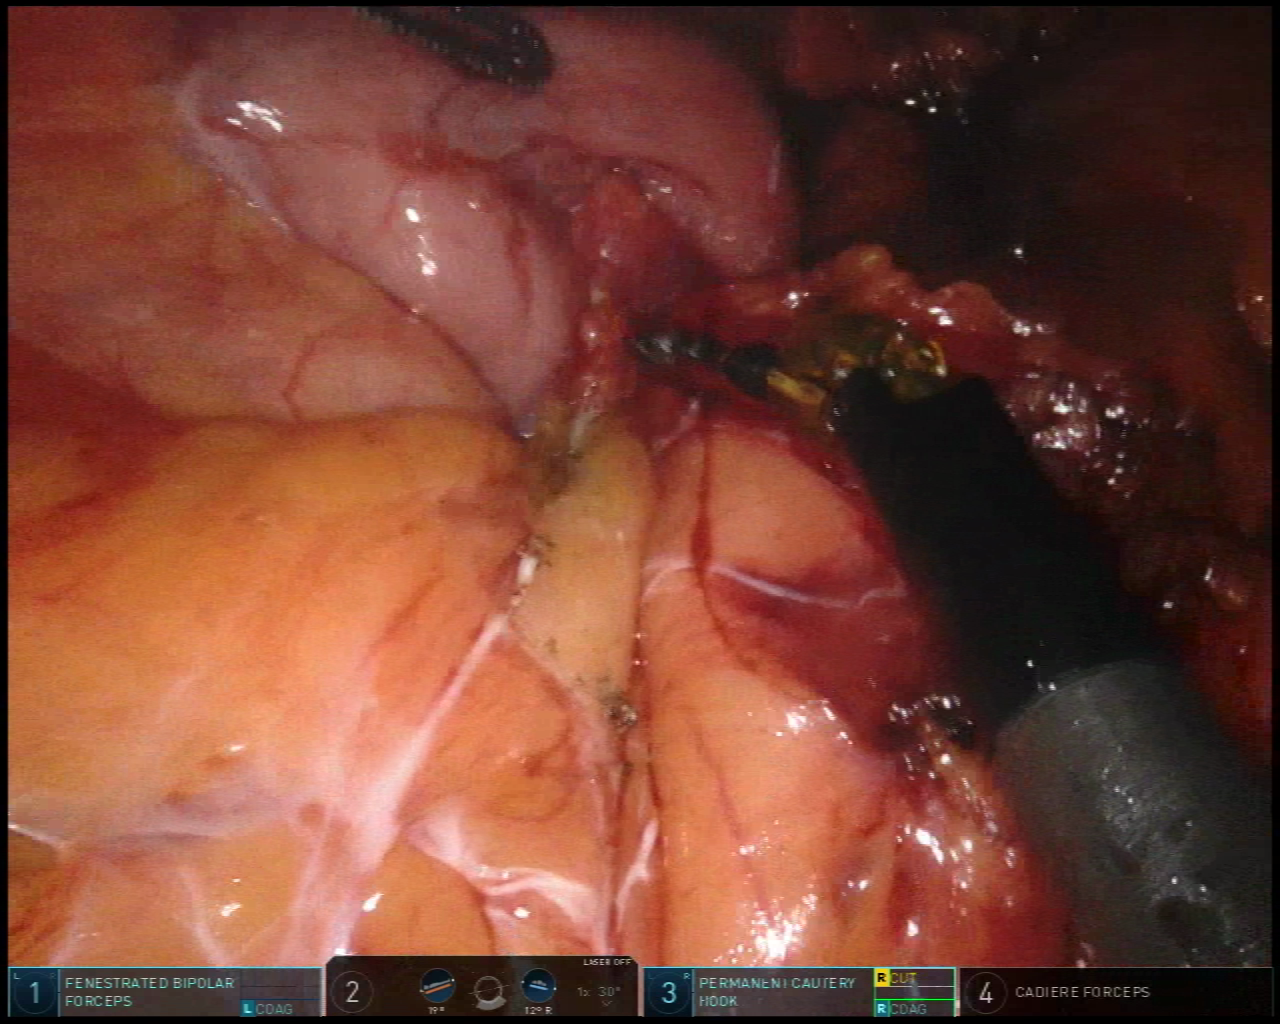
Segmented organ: stomach
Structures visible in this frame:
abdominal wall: no
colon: no
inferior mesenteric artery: no
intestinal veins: no
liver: no
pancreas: no
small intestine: no
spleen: no
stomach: yes
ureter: no
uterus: no
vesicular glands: no